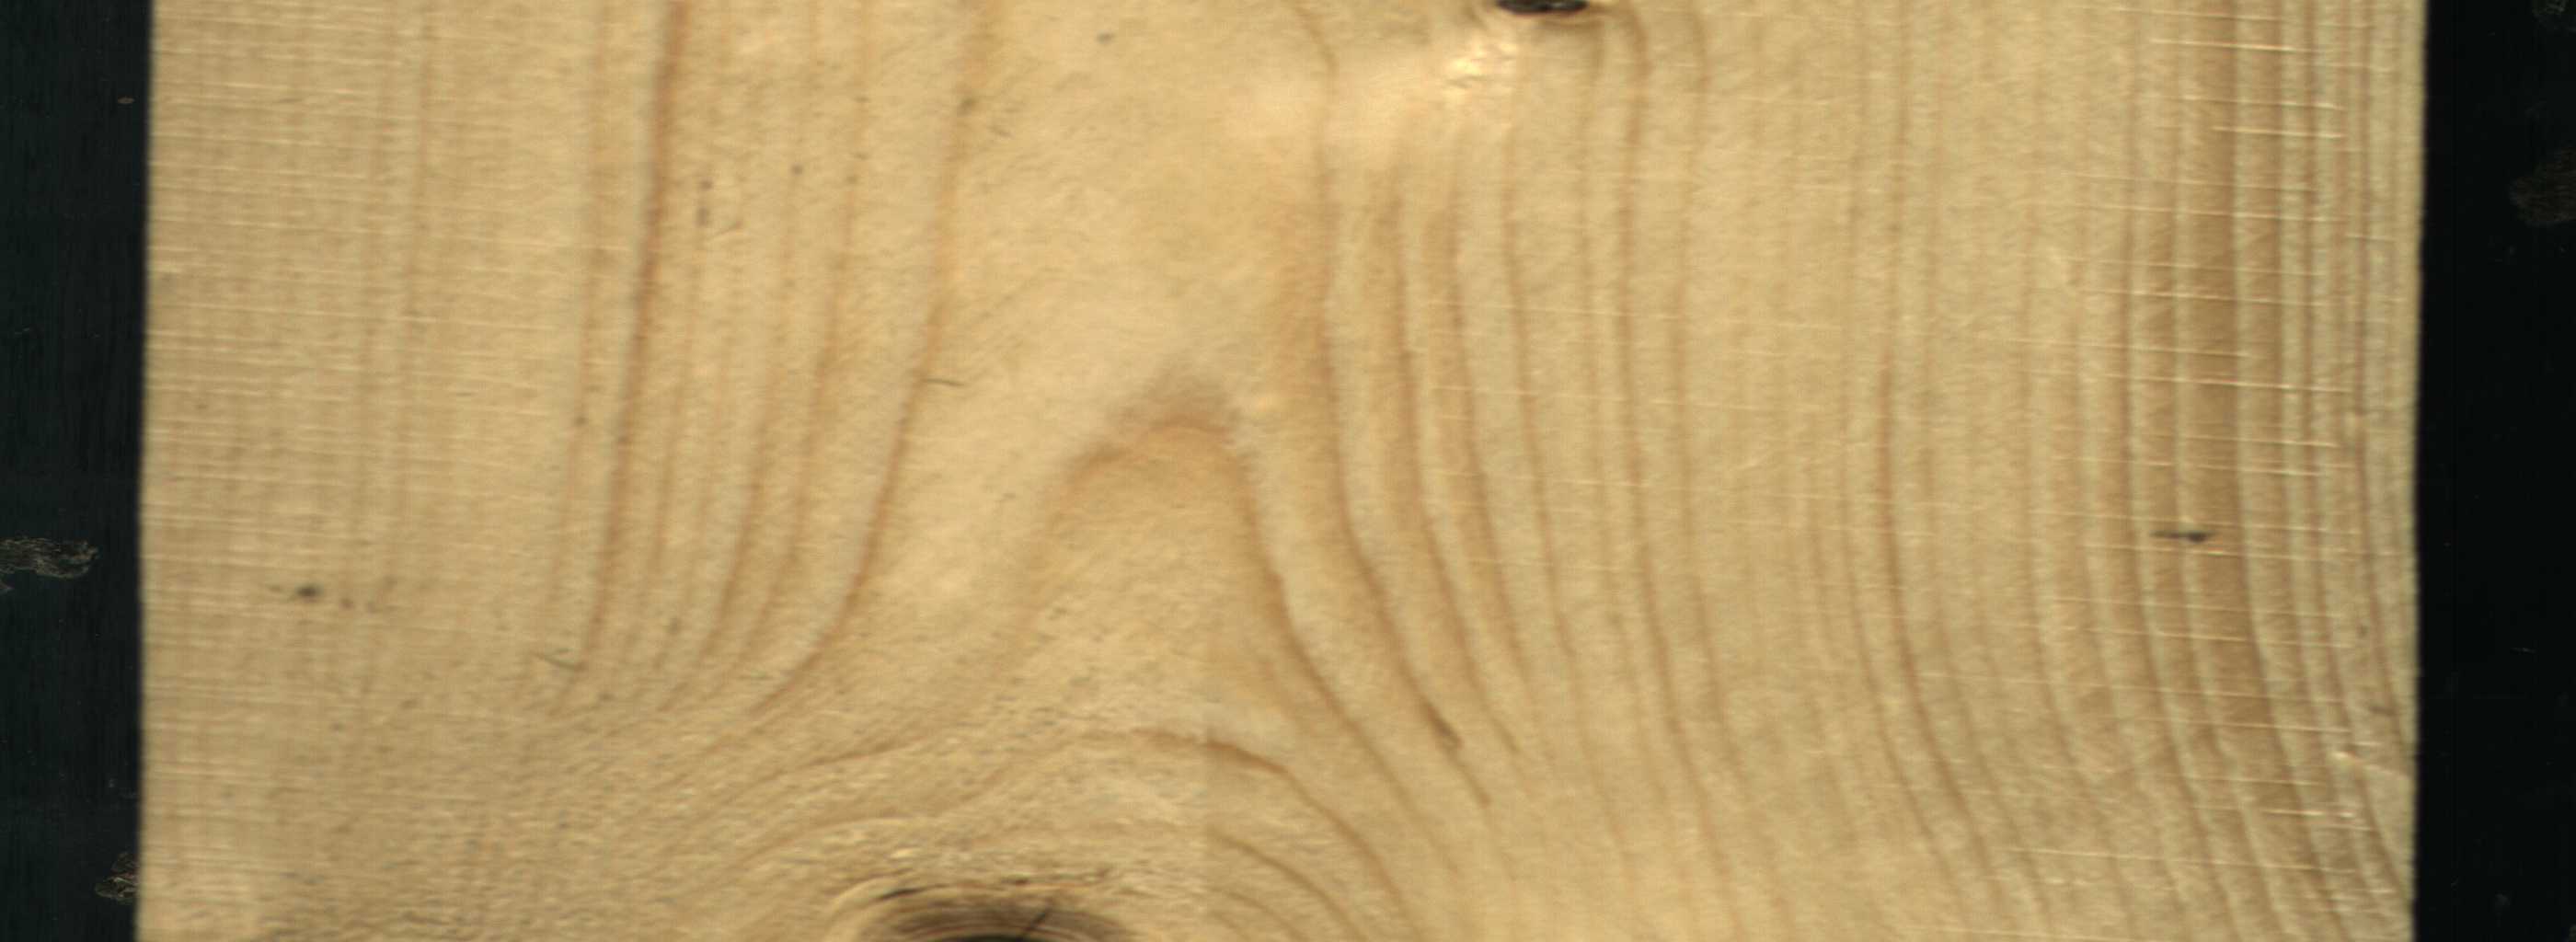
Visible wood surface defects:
knot_with_crack
Dead_Knot